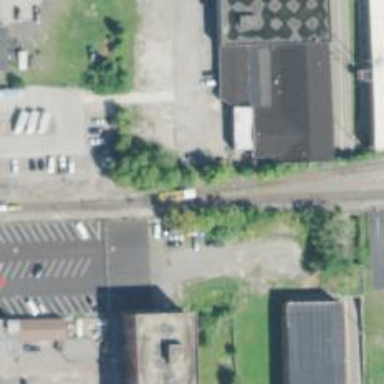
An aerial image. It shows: Railway siding with rails.